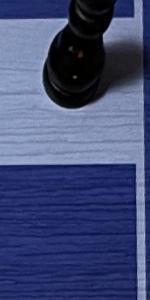
Label: Empty